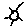
Label: sun